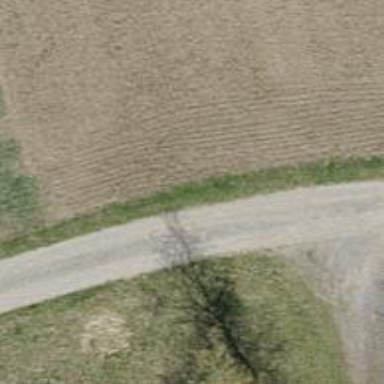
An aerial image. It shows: Gravel track with grade2 quality.